Question: <URL>
I'm working on a simple function using Google Apps Script that is supposed to post either or to a spreadsheet's column. The column already has data validation rules that . This is all well and good.
My problem is this:
I tried using a try...catch block to gracefully handle the error, and to just log the error message when a value doesn't pass the data validation. The try...catch doesn't seem to be working at all. Instead, the script throws the error and just breaks, and the log comes up empty.
Here's an updated screenshot (sorry, <URL> with the new code. Surprisingly, GAS is highlighting a line way above where the error should have occurred.

Here's the code I used.
'''
function trackDocUpdates() {
//Set the global variables
var ss = SpreadsheetApp.getActive();
var residentSheet = ss.getSheetByName("Resident Documents");
var activeRange = residentSheet.getDataRange();
var numRows = activeRange.getNumRows();
var lastRevision = "No value yet.";
//Loop through the rows of data to get the last updated timestamp of each document
//The first data row is the 5th row of the sheet currently, hence the for loop starts at 5
for (i = 5; i <= numRows; i++) {
//Get the document URL from the current row. Currently the second column has the document URLs
var docURL = residentSheet.getRange(i, 2).getValue();
//Extract the document's ID from the URL
var docId = docURL.split("/")[5];
//As long as there's a valid-looking document ID, get the last updated timestamp for the current document in the loop
if (docId != undefined) {
lastRevision = getLastRevision(docId);
Logger.log(lastRevision);
}
else {
lastRevision = "No document URL found";
Logger.log(lastRevision);
}
//Post the last updated timestamp in the appropriate result cell
postLastUpdatedTime(lastRevision, i, 9);
}
//Function to get the last updated timestamp for a given document
function getLastRevision(docId) {
//Try to get the last updated timestamp for the given document ID
try {
var revisions = Drive.Revisions.list(docId);
if (revisions.items && revisions.items.length > 0) {
var revision = revisions.items[revisions.items.length-1];
var lastModified = new Date(revision.modifiedDate);
//var modifiedDateString = Utilities.formatDate(lastModified, ss.getSpreadsheetTimeZone(), "MMM dd, yyyy hh:mm:ss a");
return lastModified;
}
else {
return 'No revisions found.';
}
}
//If the file cannot be accessed for some reason (wrong docId, lack of permissions, etc.), return an appropriate message for posting in the result cell
catch(err) {
return "File cannot be accessed.";
}
}
//Function to post the last updated timestamp for a given document in the given result cell
function postLastUpdatedTime(message, rowIndex, colIndex) {
//If there's no argument is passed to colIndex, set its value to be 11
colIndex = colIndex || 11;
var cellToPost = residentSheet.getRange(rowIndex, colIndex);
try {
cellToPost.setValue(message);
cellToPost.setNumberFormat('MMM dd, yyyy hh:mm:ss AM/PM');
}
catch(err) {
Logger.log(err);
residentSheet.getRange(rowIndex, 12).setValue(err);
}
}
//Update the last refreshed time of the script in the first row of the result column
var scriptUpdatedTime = new Date();
postLastUpdatedTime(scriptUpdatedTime, 1);
}
'''
Could anyone help me understand where I went wrong?
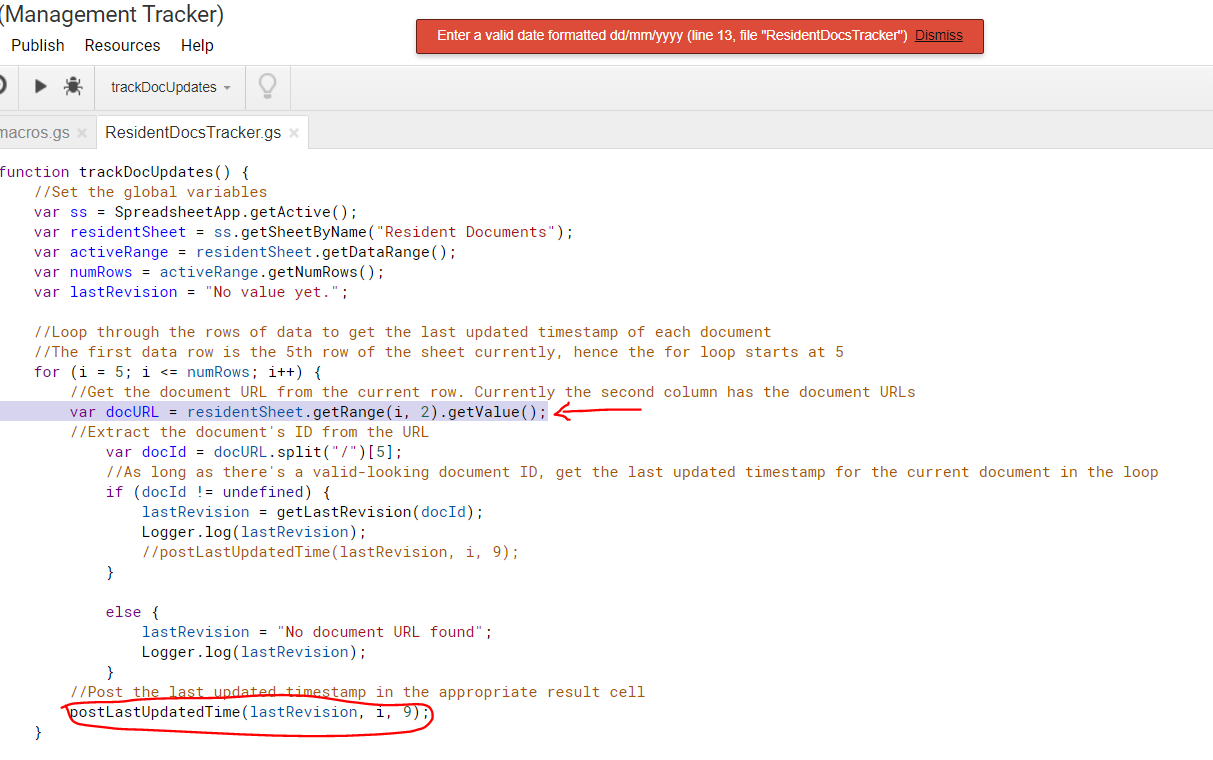
Answer: I was able to reproduce your problem.
This exact issue has been reported to Google (issuetracker.google.com) and they filed an internal case [1] about try/catch statements in Apps Script not handling data validation errors.
<URL>